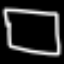
Label: square